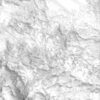
Label: not_dusty